Question: Good afternoon, I have encountered a problem to choose from two connection strings using C# and Linq to Entities. Currently I have two connection strings which are:
'''
<add name="GameHutDBEntities1" connectionString="metadata=res://*/GameHutModel.csdl|res://*/GameHutModel.ssdl|res://*/GameHutModel.msl;provider=System.Data.SqlClient;provider connection string=&quot;Data Source=EMMANUEL-PC\SQLEXPRESS;Initial Catalog=GameHutDB;user id=GameHutAdmin; password=123;MultipleActiveResultSets=True&quot;" providerName="System.Data.EntityClient" />
<add name="GameHutDBEntities2" connectionString="metadata=res://*/GameHutModel.csdl|res://*/GameHutModel.ssdl|res://*/GameHutModel.msl;provider=System.Data.SqlClient;provider connection string=&quot;Data Source=EMMANUEL-PC\SQLEXPRESS;Initial Catalog=GameHutDB;user id=test; password=1234;MultipleActiveResultSets=True&quot;" providerName="System.Data.EntityClient" />
'''
I have two roles which are Admin and Clerk. How can I allow the admin to login with the first connection string and the clerk will login with the second connection string?

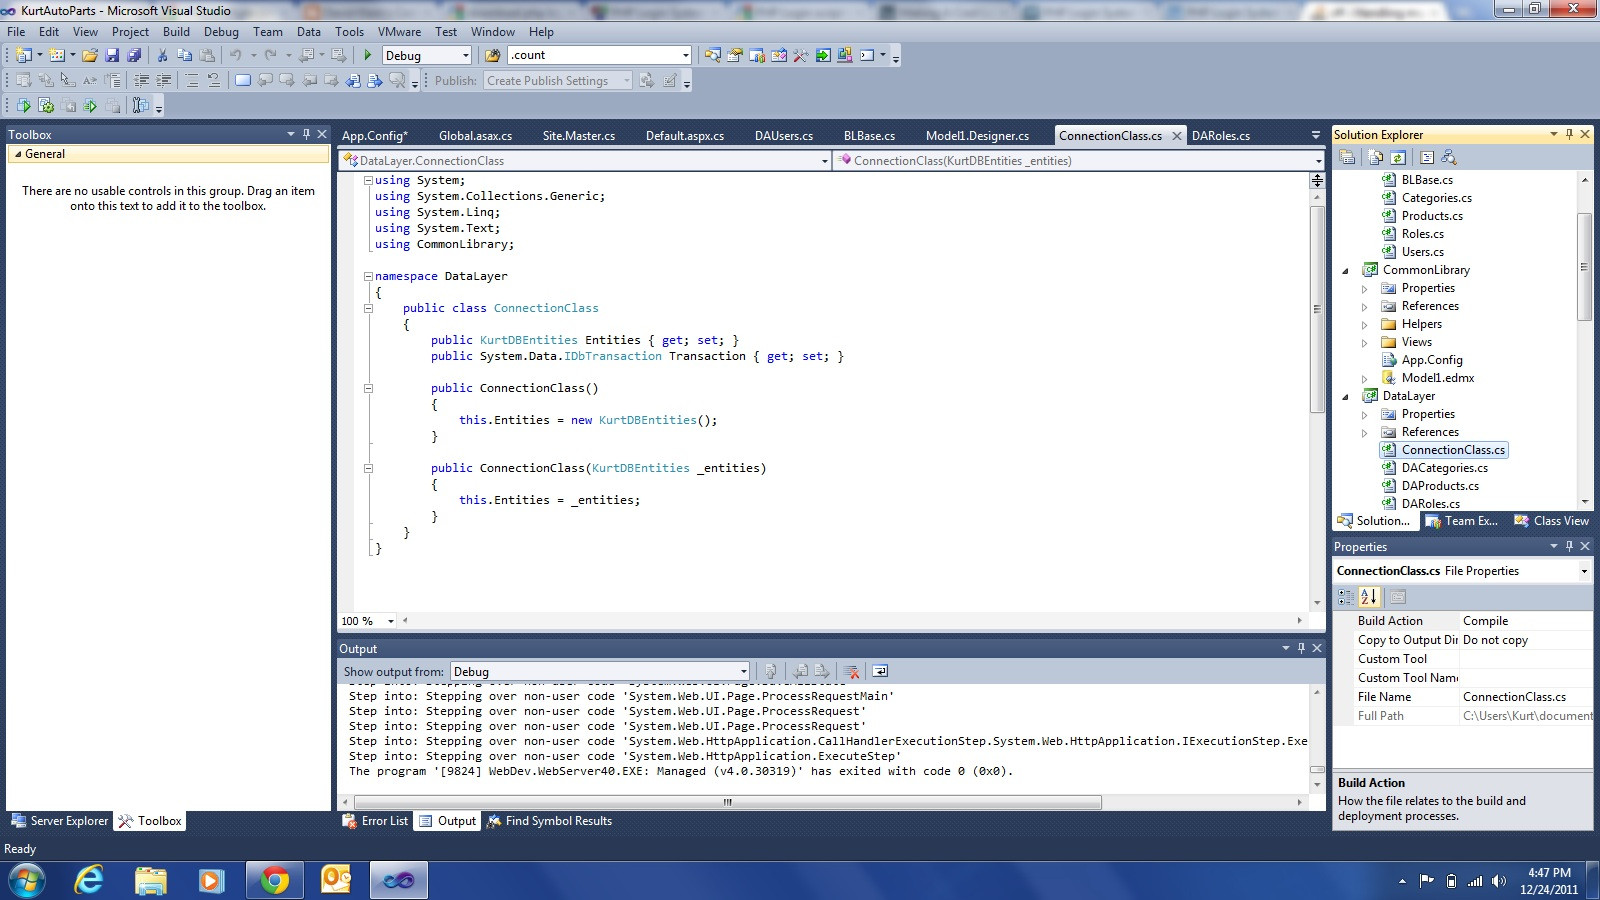
Answer: Adapted from <URL>:
'''
string connString;
if(IsAdmin(user))
connString = ConfigurationManager.ConnectionStrings["GameHutDBEntities1"];
else
connString = ConfigurationManager.ConnectionStrings["GameHutDBEntities2"];
using(EntityConnection con = new EntityConnection(connString))
{
using (Entities context = new Entities(con))
{
// Some code here
}
}
'''
Where 'IsAdmin' is a function taking a 'user' and returning true if he is an admin and false if not.